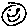
Label: smiley face